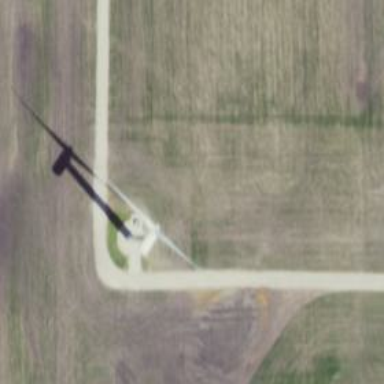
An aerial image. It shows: Wind generator powered by horizontal axis wind turbine.